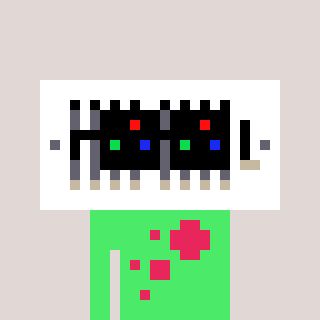
a pixel art character with square black sunglasses, a vent-shaped head and a teal-colored body on a warm background